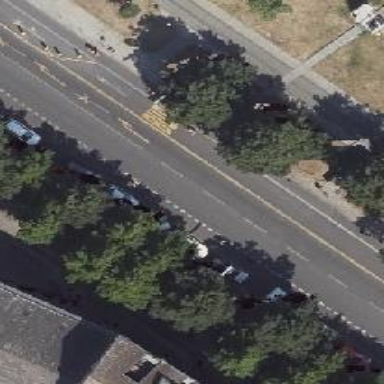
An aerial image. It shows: Secondary road with asphalt surface. It has cycle lane on both sides and parallel parking on the left side.